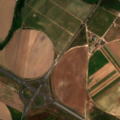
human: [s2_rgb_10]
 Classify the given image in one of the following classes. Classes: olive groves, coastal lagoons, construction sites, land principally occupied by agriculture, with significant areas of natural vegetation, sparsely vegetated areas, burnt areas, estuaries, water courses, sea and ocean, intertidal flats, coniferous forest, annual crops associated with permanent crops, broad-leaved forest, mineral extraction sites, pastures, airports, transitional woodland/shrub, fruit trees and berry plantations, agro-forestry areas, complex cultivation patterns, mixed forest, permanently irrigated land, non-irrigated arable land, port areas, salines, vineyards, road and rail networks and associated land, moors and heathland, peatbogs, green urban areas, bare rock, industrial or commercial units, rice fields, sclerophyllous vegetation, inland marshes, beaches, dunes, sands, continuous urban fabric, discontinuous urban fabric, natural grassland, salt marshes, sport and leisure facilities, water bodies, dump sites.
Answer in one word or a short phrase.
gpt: permanently irrigated land, vineyards